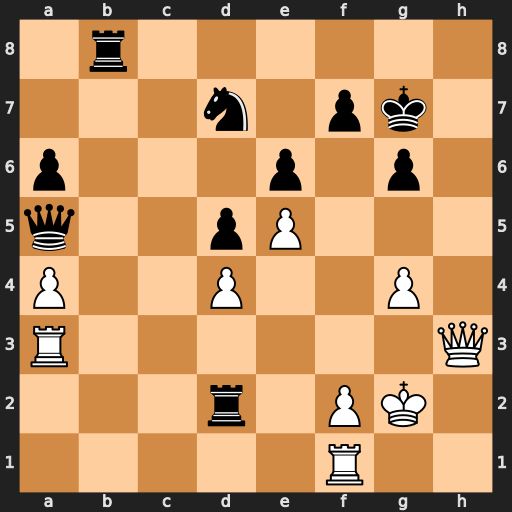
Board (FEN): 1r6/3n1pk1/p3p1p1/q2pP3/P2P2P1/R6Q/3r1PK1/5R2
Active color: w
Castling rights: -
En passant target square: -
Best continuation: Rh1 Rxf2+ Kxf2 Qd2+ Kg3 Kf8 Rf3